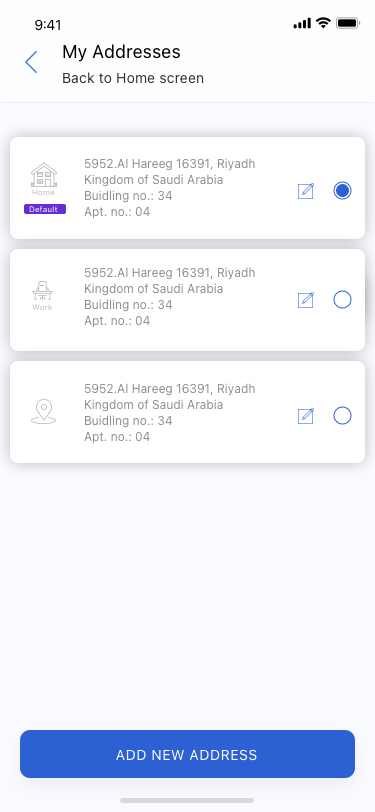
Text in this UI design:
5952.Al Hareeg 16391, Riyadh Kingdom of Saudi Arabia
Buidling no.: 34
Apt. no.: 04
Default
Home
5952.Al Hareeg 16391, Riyadh Kingdom of Saudi Arabia
Buidling no.: 34
Apt. no.: 04
Work
5952.Al Hareeg 16391, Riyadh Kingdom of Saudi Arabia
Buidling no.: 34
Apt. no.: 04
Add new address
My Addresses
Back to Home screen